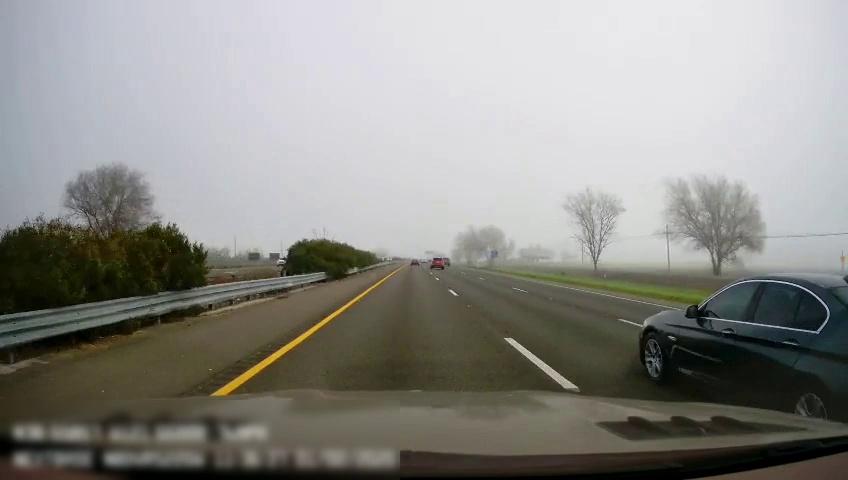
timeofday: Day
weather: Sunny
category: Drivable Space
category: Drivable Space
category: Vehicles | SUV
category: Vehicles | Car
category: Vehicles | Car
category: Vehicles | SUV
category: Lanes | Current Lane
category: Lanes | Current Lane
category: Lanes | Alternate Lane
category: Lanes | Alternate Lane